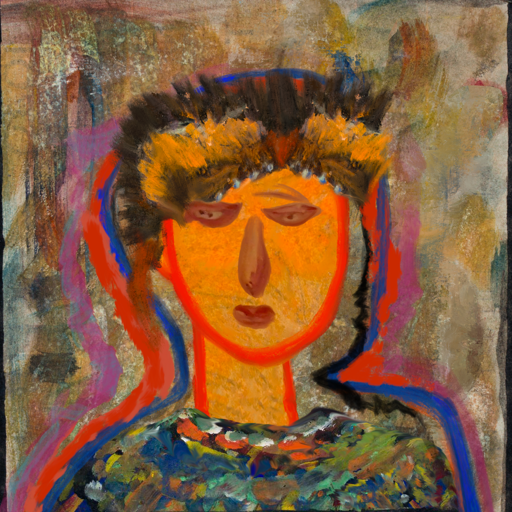
Background: Pipe, Head And Neck Front: Sisters, Face Front: Pious_Lady, Bust: An_Impression, Hair Front: Experience, Head Accessory: Gypsy_Queen, Second Necklace: Blank, Necklace: Blank, Baby: Blank